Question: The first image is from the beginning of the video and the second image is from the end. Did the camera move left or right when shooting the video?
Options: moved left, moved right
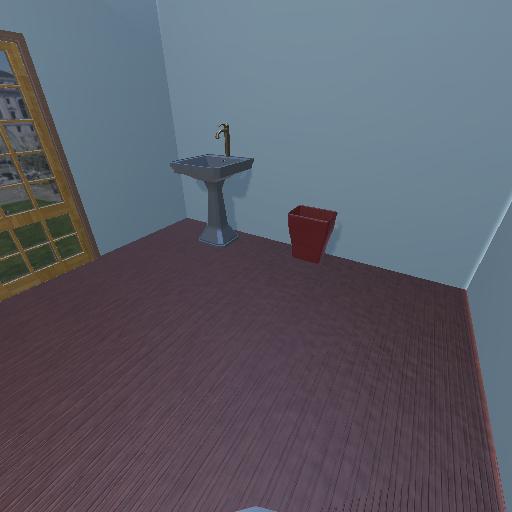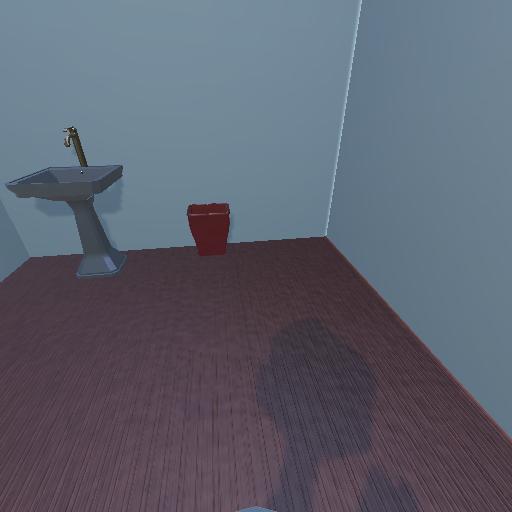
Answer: moved left